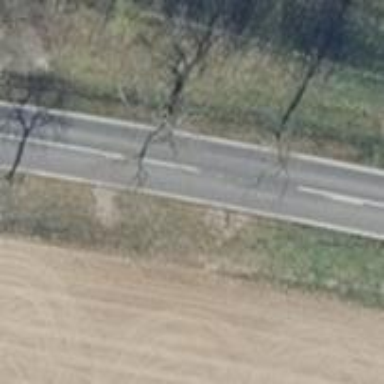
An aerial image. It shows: Secondary road.